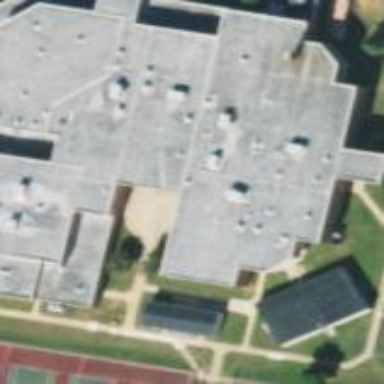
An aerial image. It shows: School building.